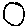
Label: circle